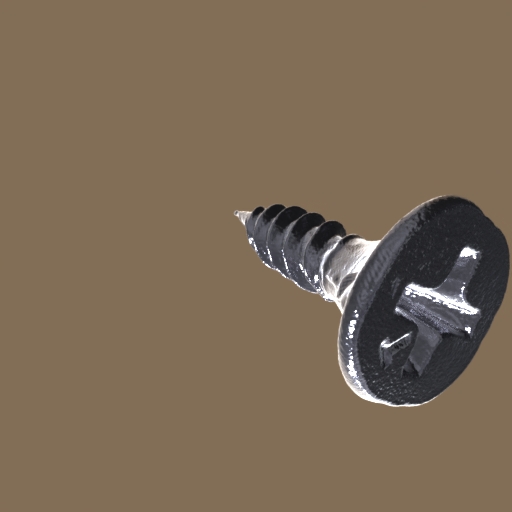
Label: screw